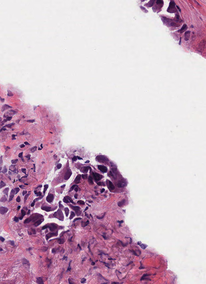
Tumor epithelial tissue: yes
Tumor-associated stroma tissue: yes
Normal tissue: no